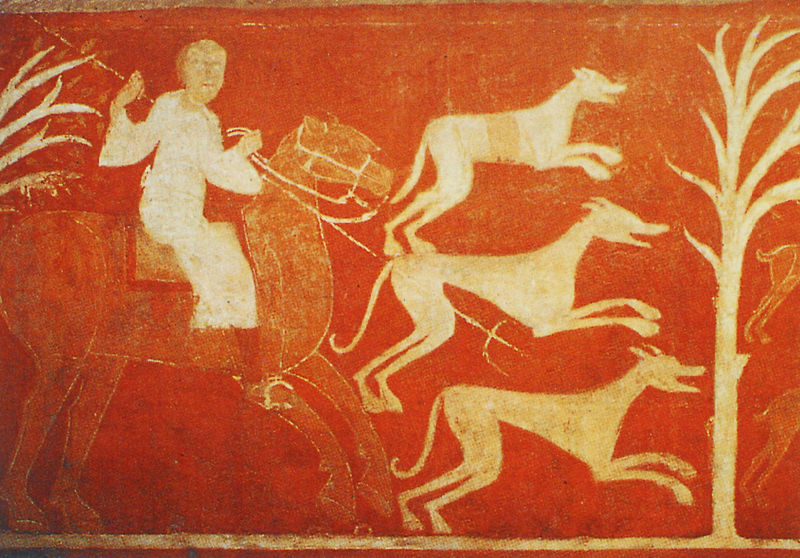
Titel: Wandmalereien aus San Baudel de Berlanga
Institution: Madrid, Museo del Prado
Schlagwörter: baum, gemälde, mann, weiß, äste, orange, hunde, rot, tiere, tuch, malerei, teppich, gewand, drei, pferd, pferde, reiter, ritt, sattel, schwanz, steigbügel, zügel, lanze, wandmalerei, palme, jagd, beute, jäger, jagt, speer, fresko, wandbild, bügel, gabel, jagdszene, spieß, archaisch, dreizack, textilie, harpune, zügeö, orange t